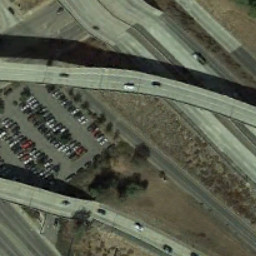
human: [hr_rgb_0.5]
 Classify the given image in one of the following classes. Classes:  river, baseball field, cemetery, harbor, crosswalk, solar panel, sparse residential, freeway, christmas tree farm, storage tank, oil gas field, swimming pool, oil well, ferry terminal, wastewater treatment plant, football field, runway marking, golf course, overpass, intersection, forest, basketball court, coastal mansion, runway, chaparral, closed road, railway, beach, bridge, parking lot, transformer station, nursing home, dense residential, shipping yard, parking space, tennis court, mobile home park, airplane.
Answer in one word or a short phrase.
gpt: overpass